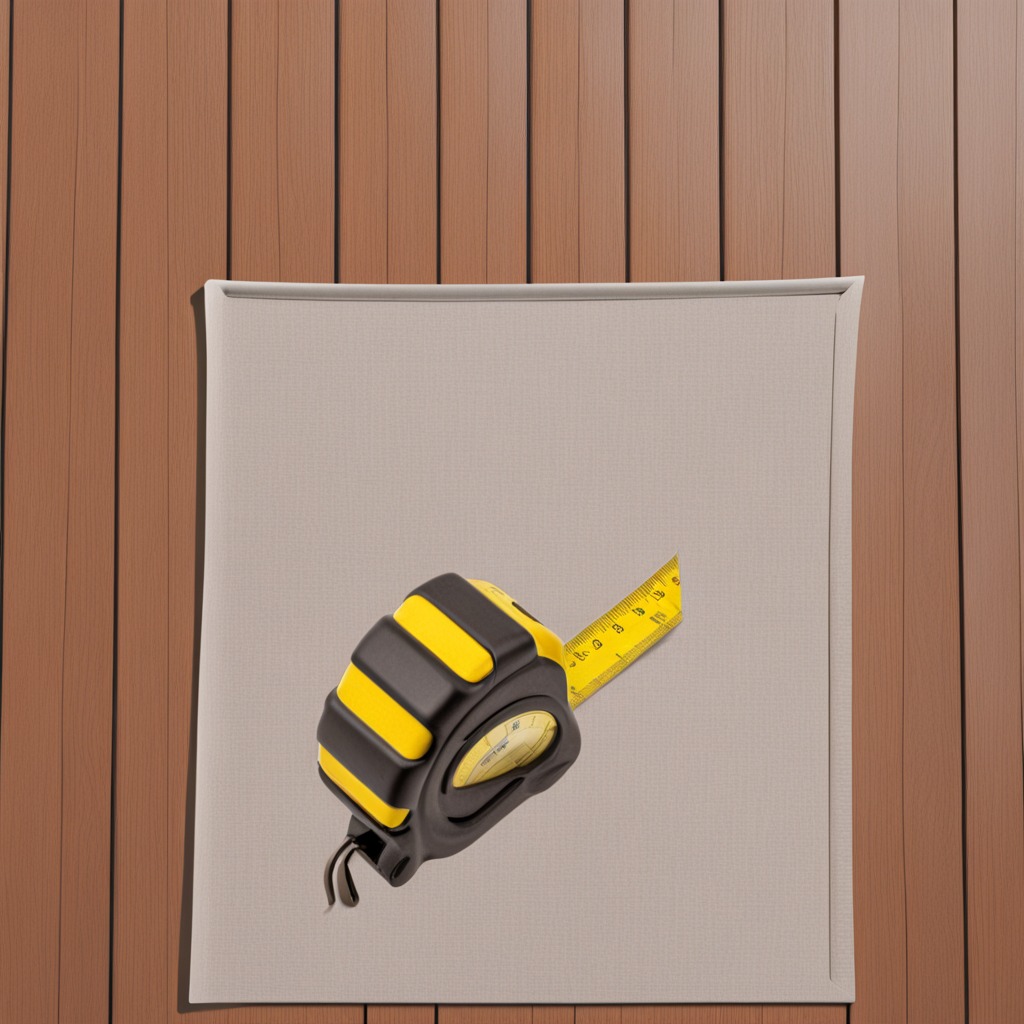
A measuring tape is lying on the wooden table.